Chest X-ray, PA view. Patient: 18 years old, sex M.
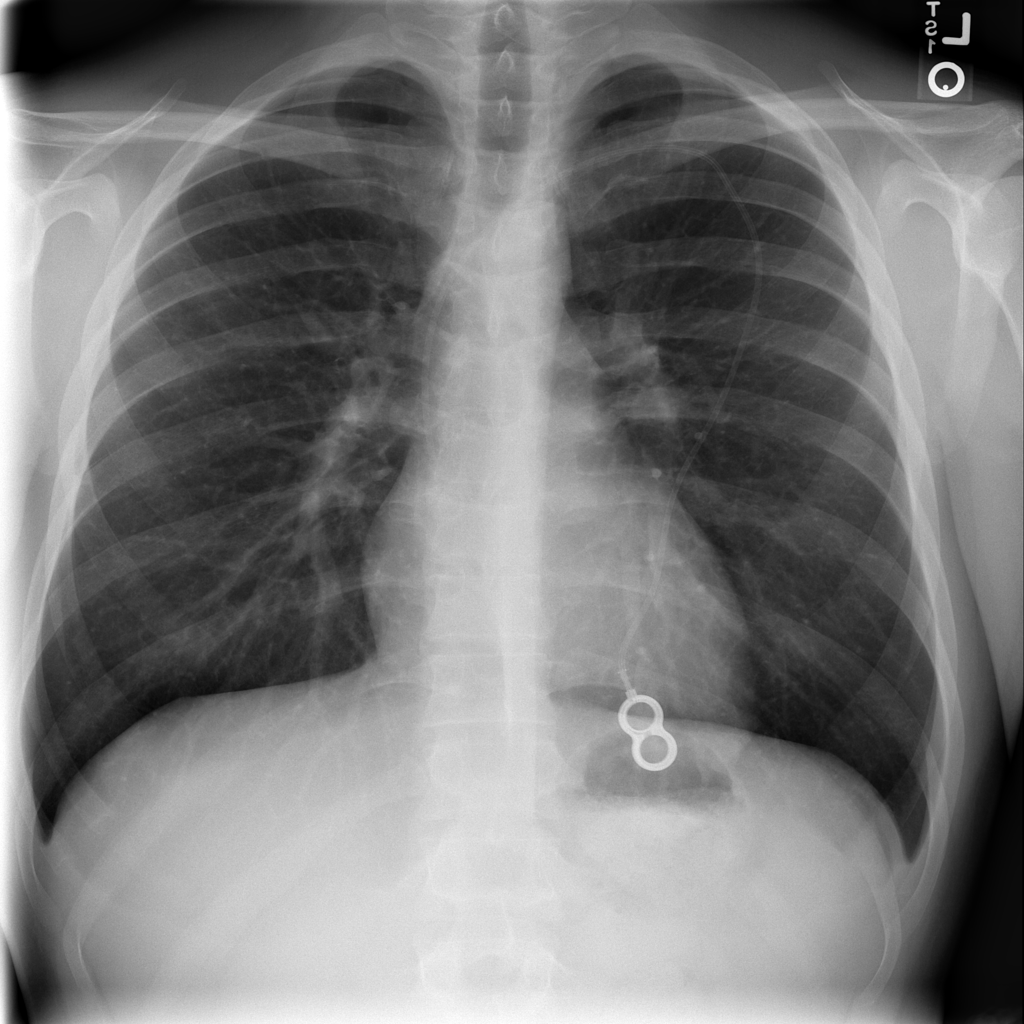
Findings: No Finding